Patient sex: M
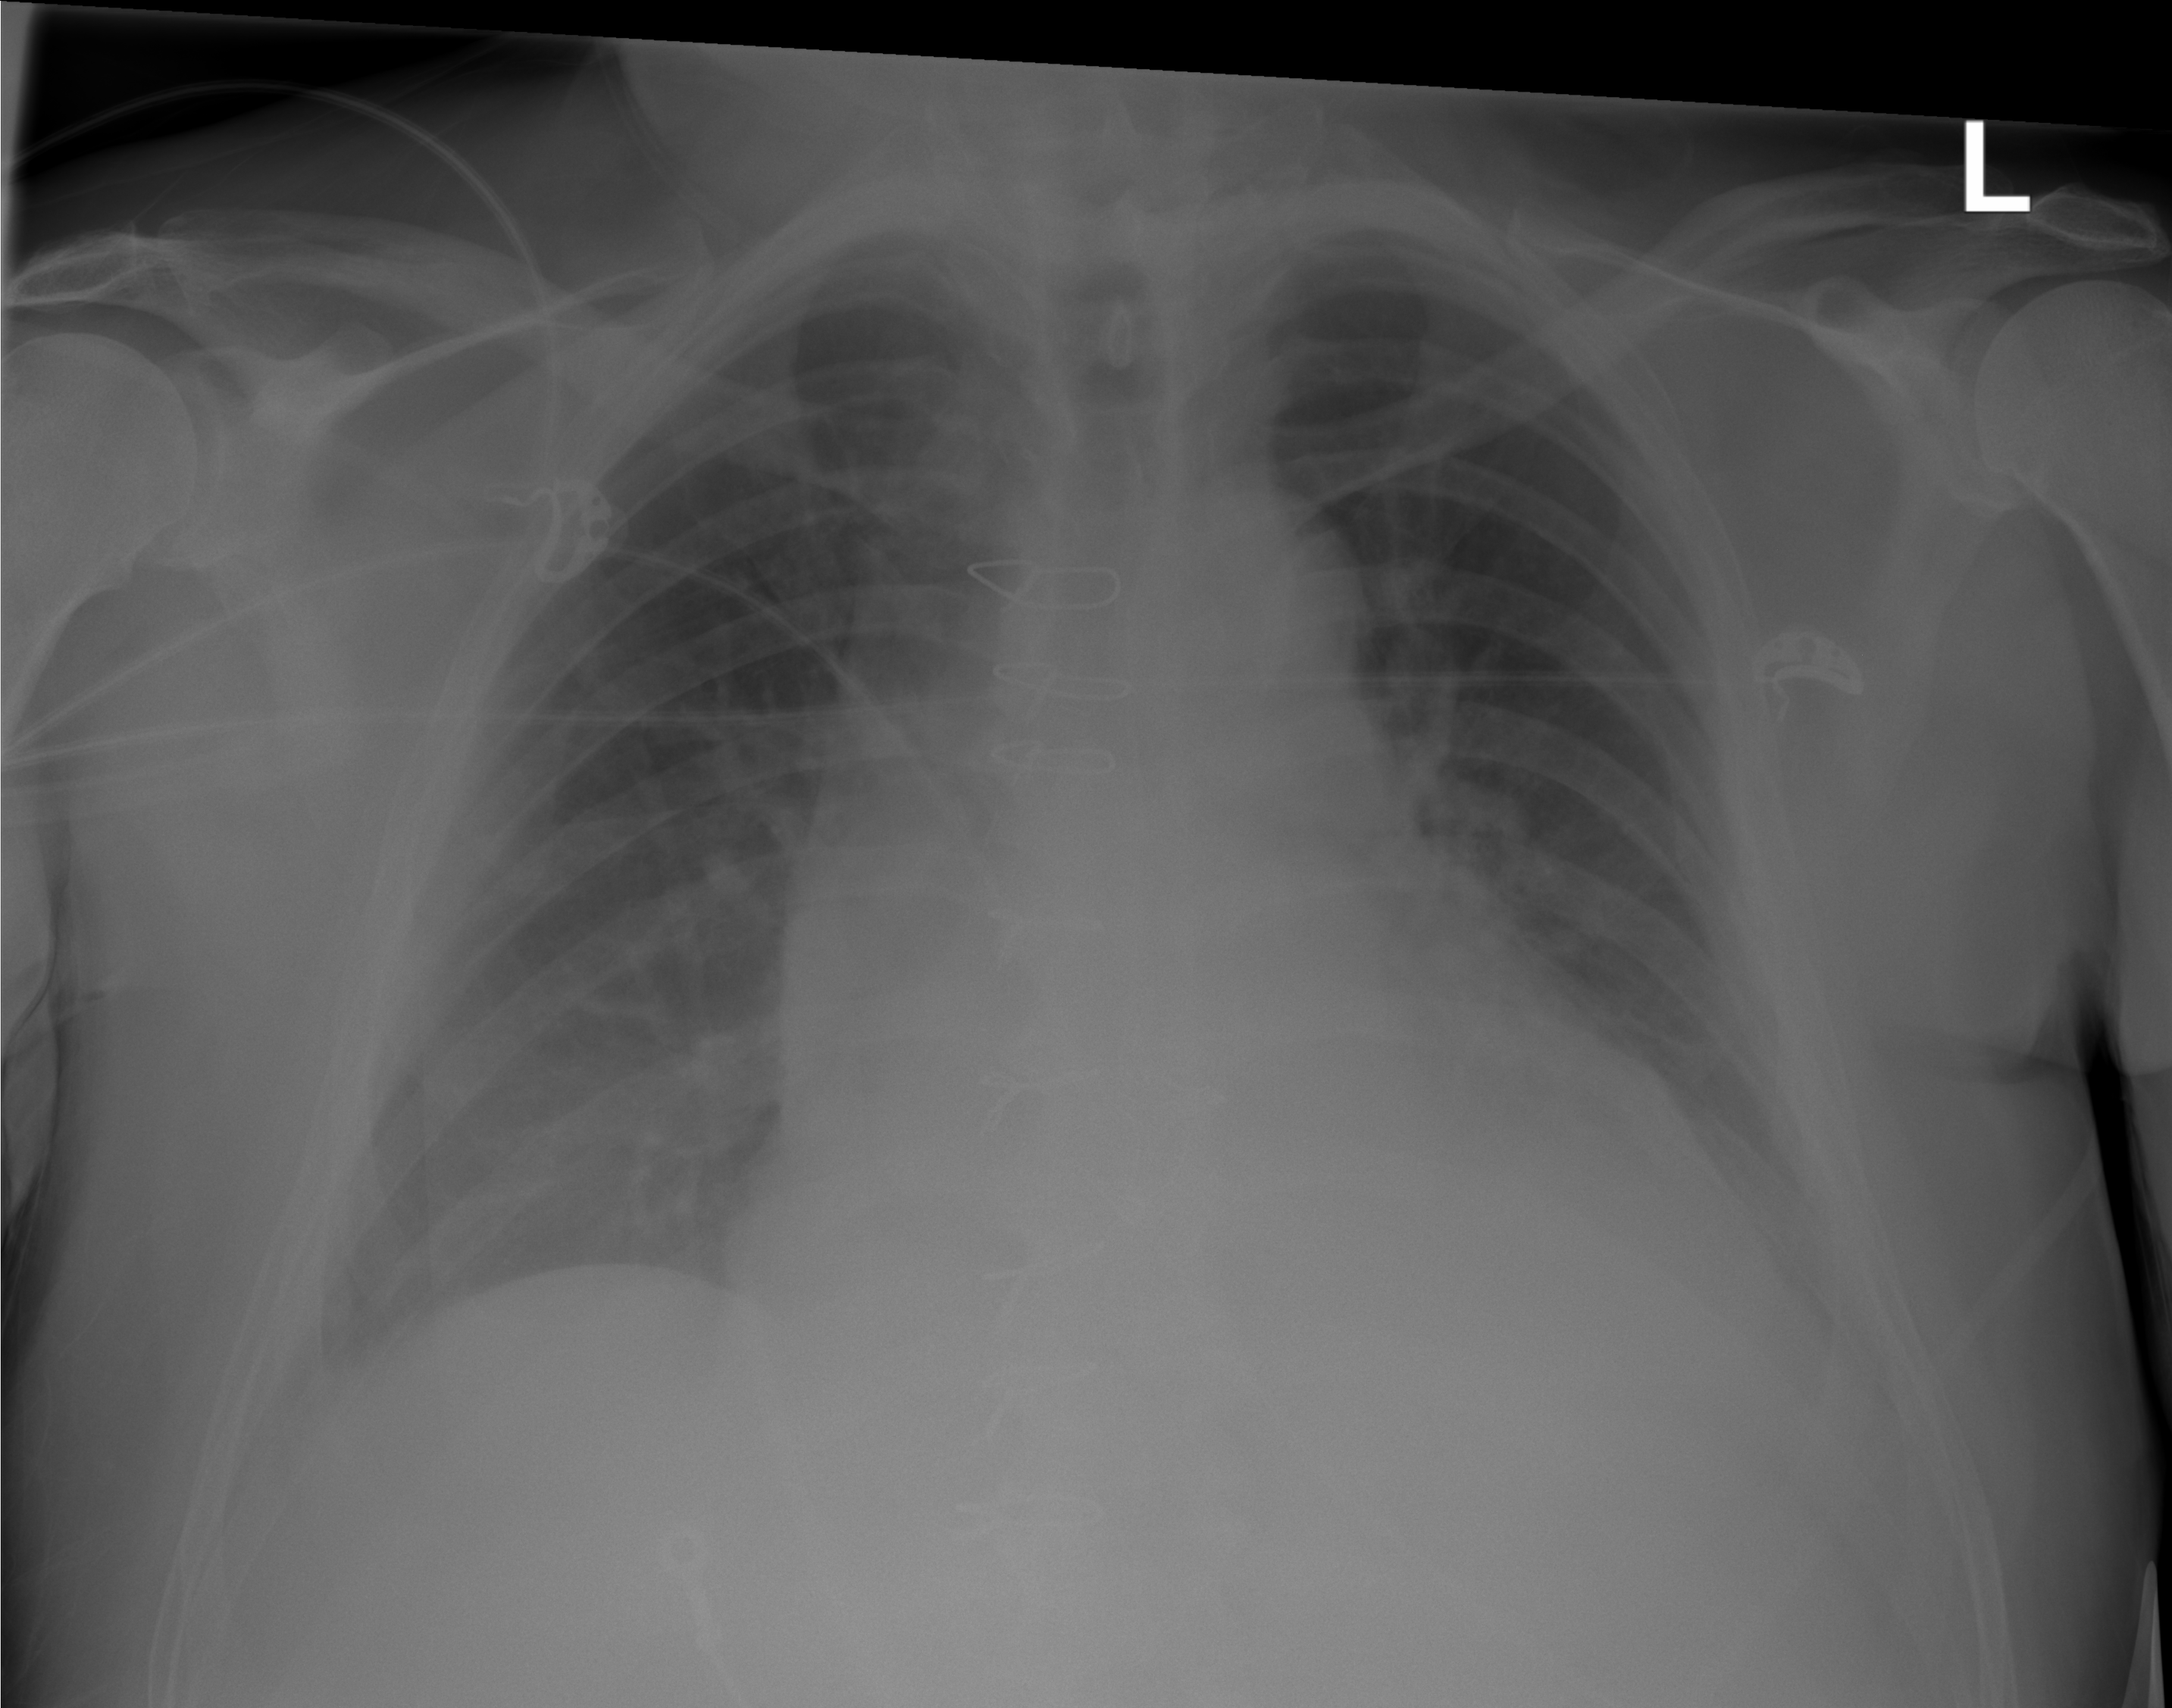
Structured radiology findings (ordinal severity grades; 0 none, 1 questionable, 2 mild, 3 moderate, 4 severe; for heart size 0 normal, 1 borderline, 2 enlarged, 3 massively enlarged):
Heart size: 2
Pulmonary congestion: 1
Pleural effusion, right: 1
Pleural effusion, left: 1
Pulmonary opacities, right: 1
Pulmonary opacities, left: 1
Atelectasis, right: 2
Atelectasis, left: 2